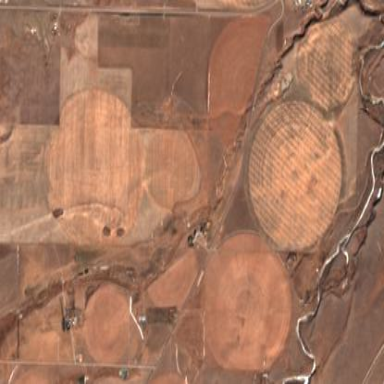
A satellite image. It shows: Farmland with pivot irrigation system.